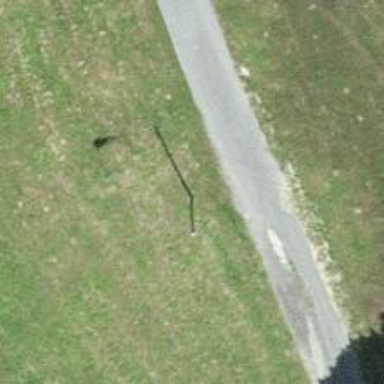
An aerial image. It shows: Minor power line.